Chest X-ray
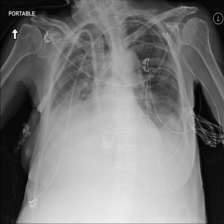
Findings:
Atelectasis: negative
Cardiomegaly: negative
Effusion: positive
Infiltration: negative
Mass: negative
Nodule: negative
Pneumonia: negative
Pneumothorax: negative
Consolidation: negative
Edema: negative
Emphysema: negative
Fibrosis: negative
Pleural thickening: negative
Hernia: negative